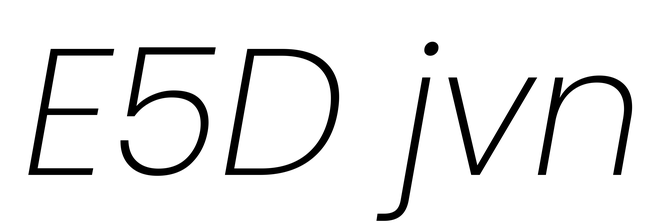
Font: Poppins-ExtraLightItalic